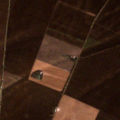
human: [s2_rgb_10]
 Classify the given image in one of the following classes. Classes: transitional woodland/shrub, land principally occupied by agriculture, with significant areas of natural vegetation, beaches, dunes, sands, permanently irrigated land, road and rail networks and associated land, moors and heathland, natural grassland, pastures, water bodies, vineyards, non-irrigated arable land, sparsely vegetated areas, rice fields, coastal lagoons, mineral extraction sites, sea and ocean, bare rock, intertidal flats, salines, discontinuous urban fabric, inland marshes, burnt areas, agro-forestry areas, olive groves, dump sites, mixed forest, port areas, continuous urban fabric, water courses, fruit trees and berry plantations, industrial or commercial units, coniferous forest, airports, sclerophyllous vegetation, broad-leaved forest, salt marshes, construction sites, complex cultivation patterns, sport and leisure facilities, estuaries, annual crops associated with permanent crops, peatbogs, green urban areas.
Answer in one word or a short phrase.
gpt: non-irrigated arable land